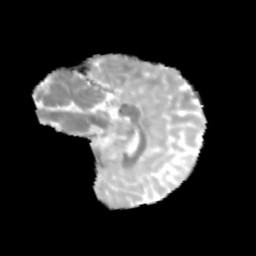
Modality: MD
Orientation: sagittal
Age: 11
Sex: male
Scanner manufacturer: siemens
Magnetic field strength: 3 T
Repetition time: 3.8 s
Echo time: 0.07 s